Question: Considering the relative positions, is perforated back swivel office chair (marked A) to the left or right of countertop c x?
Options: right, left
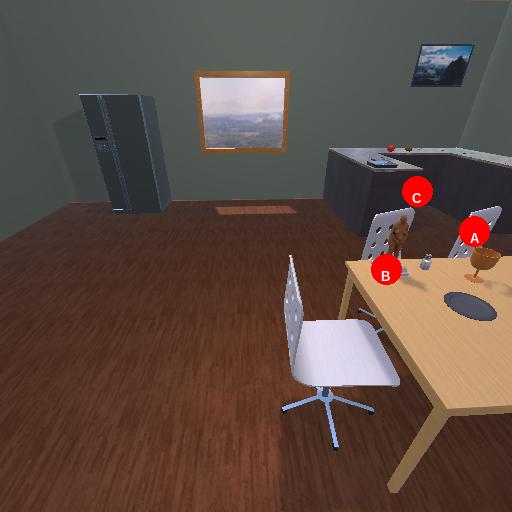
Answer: right